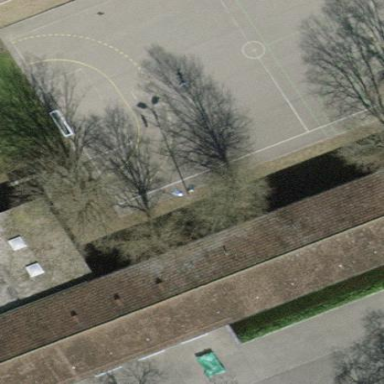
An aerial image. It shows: School building.